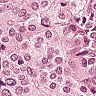
Metastatic tissue present: yes